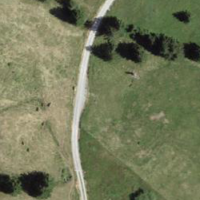
EUNIS habitat code: 25
Species observed at this site:
Tussilago farfara